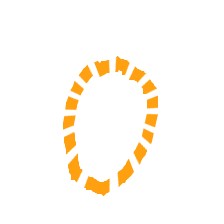
Shape: circle